Question: The database I'm working with stores a pair of double values in two integer columns.
IOW, Department is a double with values such as 42.12, but is stored in a Dept column (which holds 42 in this case) and a Subdept column (which holds 12 in this case). Don't ask me why (because you'd be disappointed; I can't tell you why, because I don't know).
I need to get a subset of data such as "all the department records between 8.79 and 98.87"
I have this code:
'''
public IEnumerable<InventoryItem> GetDepartmentRange(double deptBegin, double deptEnd, string dbContext)
{
LoadInventoryItems(dbContext);
// Break the doubles into their component parts:
var deptStartWhole = (int)Math.Truncate(deptBegin);
var startFraction = (int)((deptBegin - deptStartWhole) * 100);
var deptEndWhole = (int)Math.Truncate(deptEnd);
var endFraction = (int)((deptBegin - deptEndWhole) * 100);
return inventoryItems
.Where(d => d.dept >= deptStartWhole)
.Where(e => e.subdept >= startFraction)
.Where(f => f.dept <= deptEndWhole)
.Where(g => g.subdept >= endFraction)
//.Where(g => g.subdept <= endFraction)
.OrderBy(o => o.dept)
.ThenBy(s => s.subdept);
}
'''
...but it doesn't quite work - with the above query (Depts between 8.79 and 98.87) it shows depts that are 98.88, which is one beyond what I want.
I tried the commented-out line, but that made it even worse (nothing returned at all).
My intuition tells me I may need a "let" here, but don't know just how to go about it.
## UPDATE

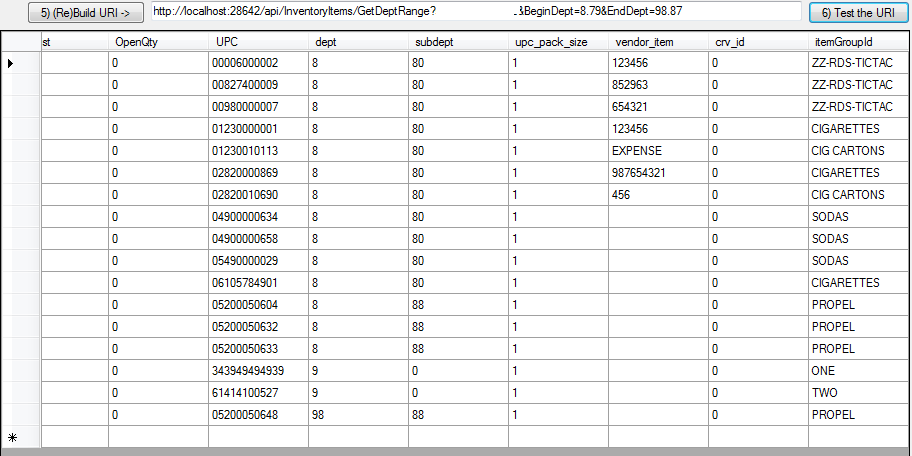
Answer: Since in you're example you're multiplying the fraction by 100, i'm assuming the 'subdept' value would only have two digits. If it's the case, perhaps you could try the following code:
'''
public IEnumerable<InventoryItem> GetDepartmentRange(double deptBegin, double deptEnd, string dbContext)
{
LoadInventoryItems(dbContext);
return inventoryItems
.Where(d => ((d.dept * 100 + d.subdept) >= deptBegin * 100) &&
((d.dept * 100 + d.subdept) <= deptEnd * 100))
.OrderBy(o => o.dept)
.ThenBy(s => s.subdept);
}
'''